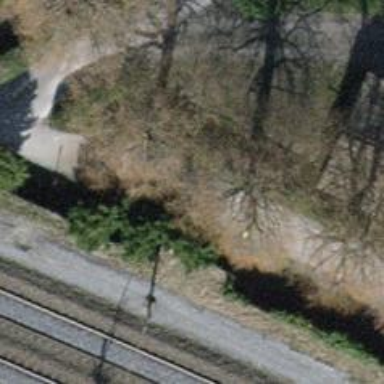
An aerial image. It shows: Path surfaced with fine gravel.